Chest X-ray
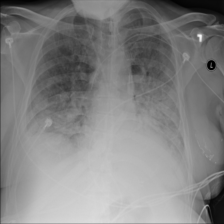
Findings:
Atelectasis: negative
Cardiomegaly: negative
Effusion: negative
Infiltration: negative
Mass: negative
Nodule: negative
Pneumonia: negative
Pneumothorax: negative
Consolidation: negative
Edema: negative
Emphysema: negative
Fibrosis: negative
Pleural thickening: negative
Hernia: negative